Question: I have some really simple code that's just not working:
'''
int[] manualPixels = new int[width * height * 3];
for (int index = 0; index < manualPixels.length; index++) {
if (index % 3 == 2) {
manualPixels[index] = 255;
}
}
BufferedImage pixelImage = new BufferedImage(width, height, BufferedImage.TYPE_INT_RGB);
pixelImage.setRGB(0, 0, width, height, manualPixels, 0, width);
ImageIO.write(pixelImage, "jpeg", tempFile);
'''
This should, as far as I can determine, output a red, green, or blue image, depending upon whether 0, 1, or 2 is used in the 'if' statement in the 'for' loop. The problem is that instead of that, I invariably get blue and black stripes, no matter which pixels I set. For instance:

I'm sure there must be some basic thing that I'm doing wrong here, I'm just not seeing what it is. Any ideas?
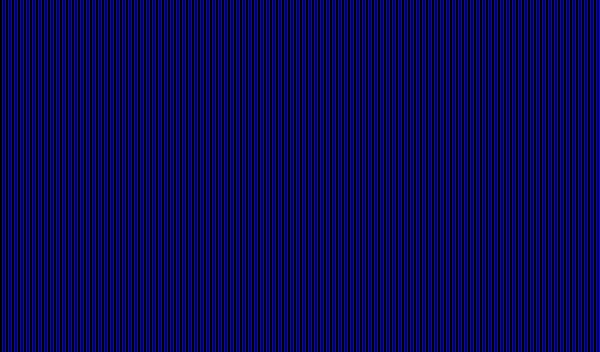
Answer: 'INT_RGB' packs all the channels into the least significant three octets of an 'int'. This means that you are setting every third pixel to blue, and the rest are left black. (This however doesn't match with your image - did you change the code after generating it?)
Try this instead:
'''
int[] manualPixels = new int[width * height];
for (int index = 0; index < manualPixels.length; index++) {
switch (index % 3) {
case 0: manualPixels[index] = 0xFF0000; break; // red
case 1: manualPixels[index] = 0x00FF00; break; // green
case 2: manualPixels[index] = 0x0000FF; break; // blue
}
}
'''